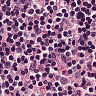
Metastatic tissue present: no